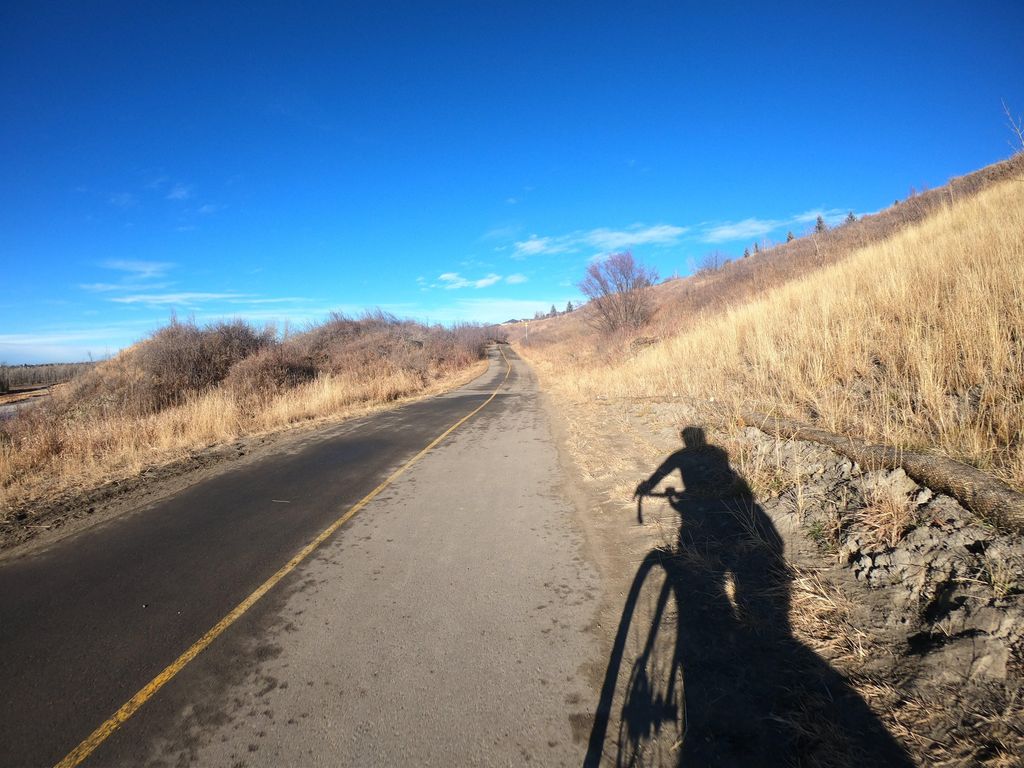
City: calgary